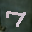
Label: 7